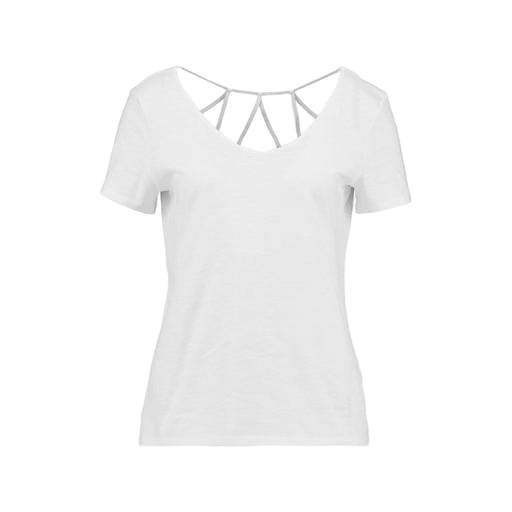
white women's open-back t-shirt, white petite t-shirt only macy, only white t-shirt, white background